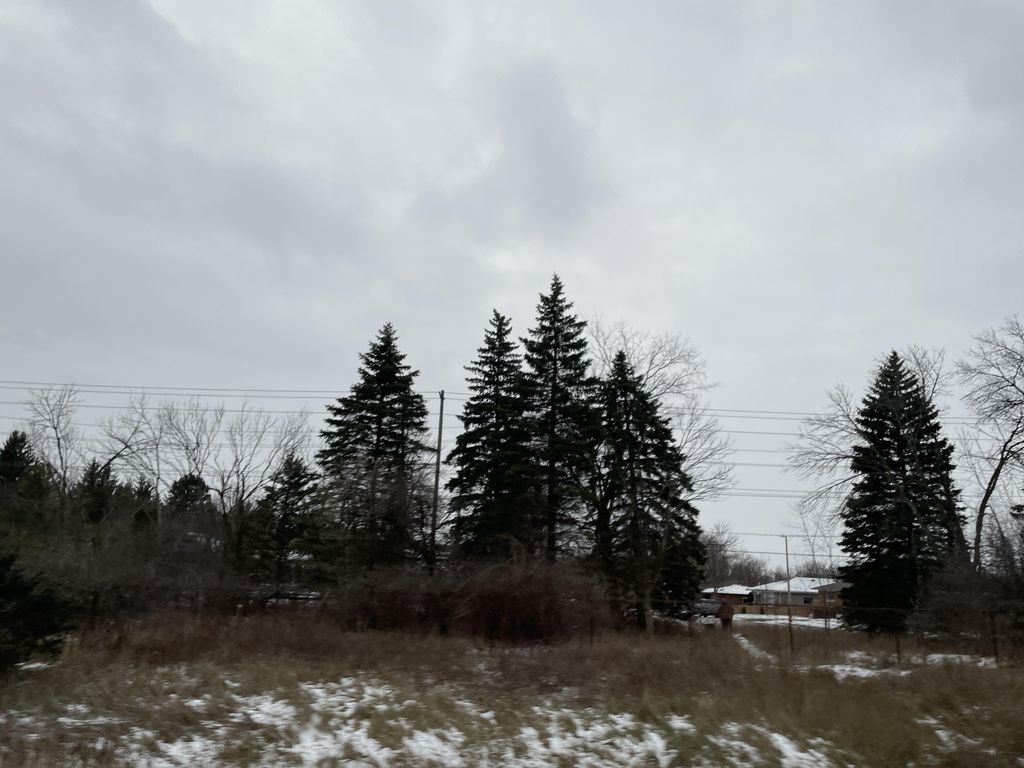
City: kitchener-waterloo